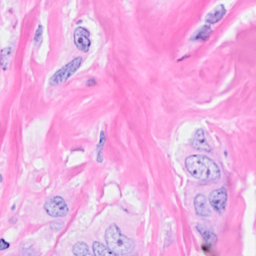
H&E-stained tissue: Breast